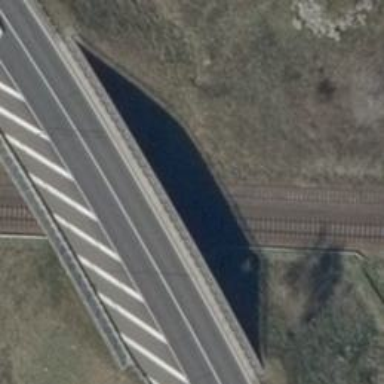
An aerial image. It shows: Railway signal.